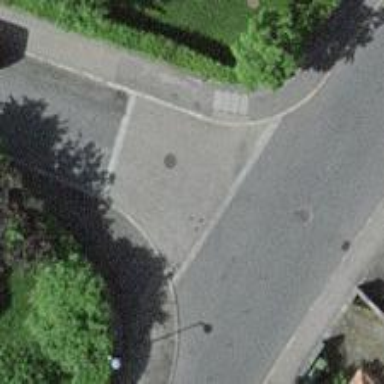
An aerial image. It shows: Residential road with asphalt surface and separate sidewalk.